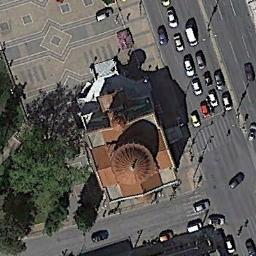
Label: church